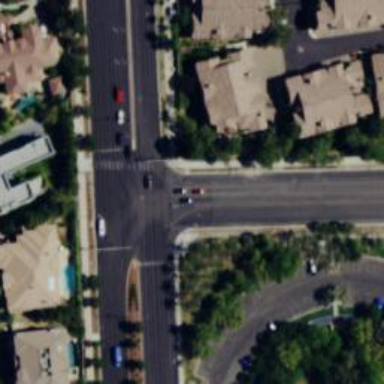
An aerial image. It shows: Solid stop line on the road.